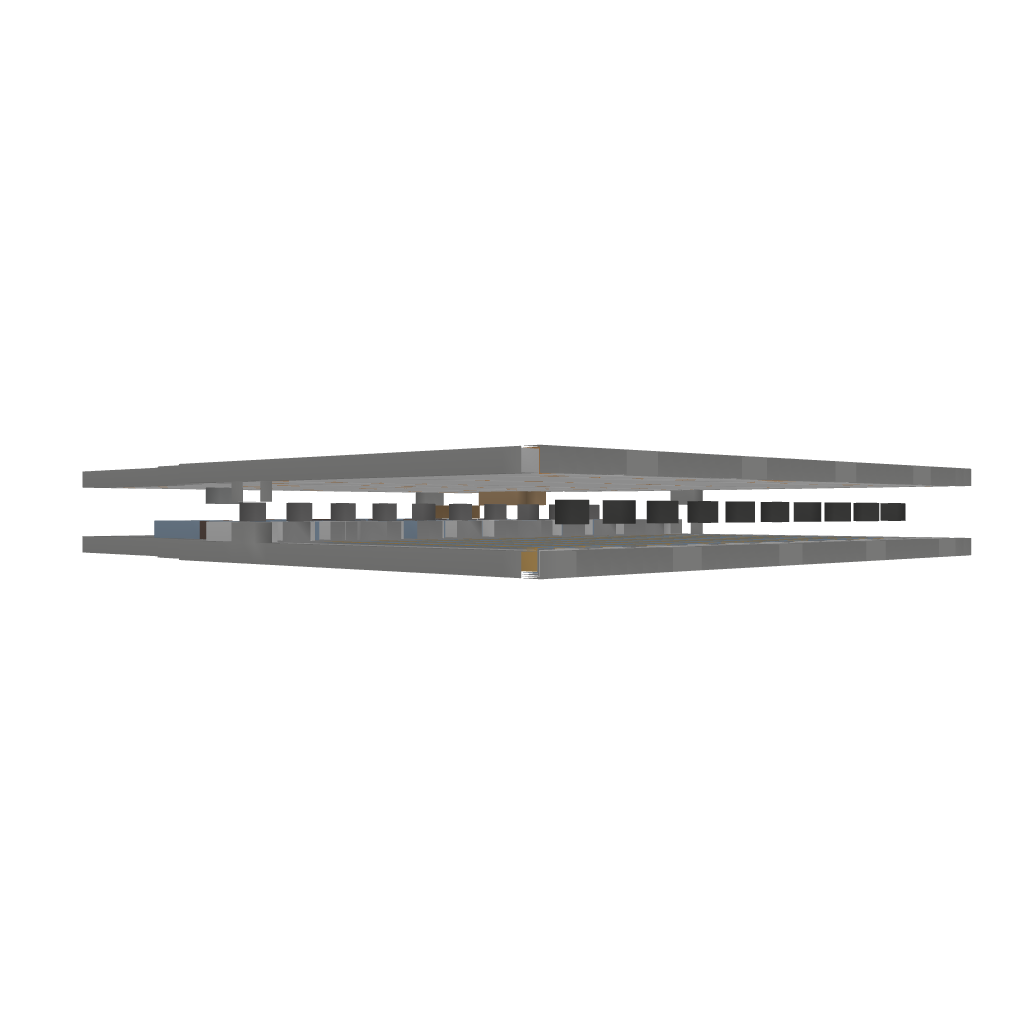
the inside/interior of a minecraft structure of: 10 pin bowling alley